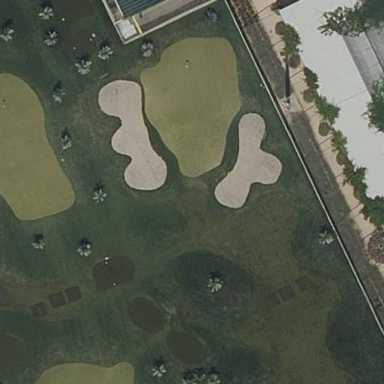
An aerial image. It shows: Golf green.